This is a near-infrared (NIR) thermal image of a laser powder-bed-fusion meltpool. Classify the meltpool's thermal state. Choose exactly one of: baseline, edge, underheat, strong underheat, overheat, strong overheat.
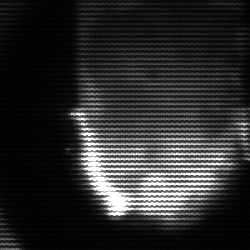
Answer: baseline